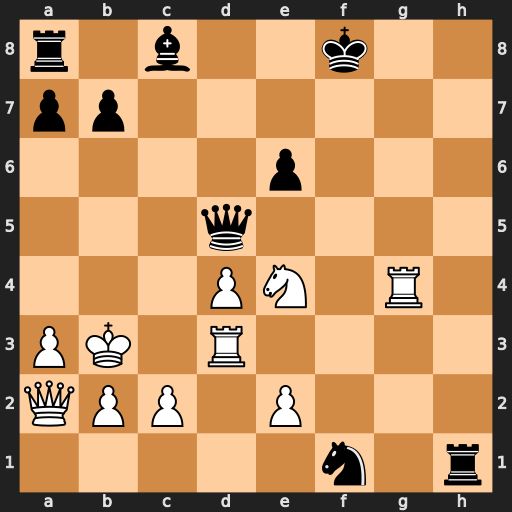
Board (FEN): r1b2k2/pp6/4p3/3q4/3PN1R1/PK1R4/QPP1P3/5n1r
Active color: w
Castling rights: -
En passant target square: -
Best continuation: c4 Qf5 Rf3 Rh3 Rxh3